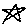
Label: star